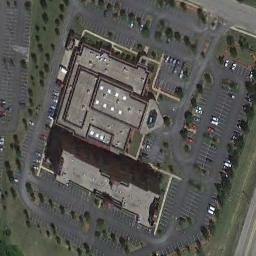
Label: parking_lot